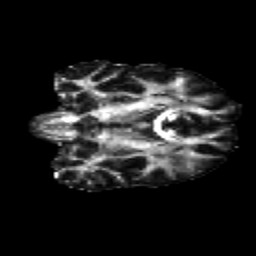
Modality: FA
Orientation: coronal
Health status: healthy
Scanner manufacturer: siemens
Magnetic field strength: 3 T
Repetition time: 12 s
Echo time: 0.092 s